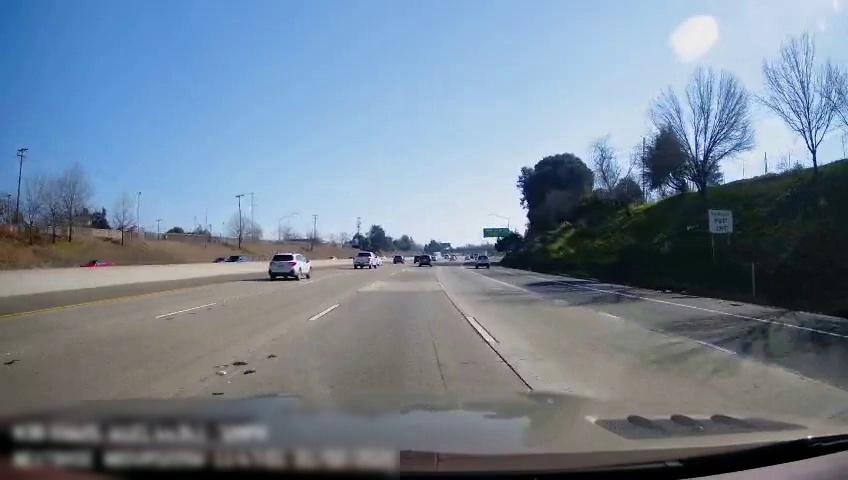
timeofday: Day
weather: Sunny
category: Drivable Space
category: Vehicles | SUV
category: Vehicles | Van
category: Vehicles | Car
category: Vehicles | Car
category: Vehicles | SUV
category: Vehicles | SUV
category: Vehicles | SUV
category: Vehicles | SUV
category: Lanes | Alternate Lane
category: Lanes | Alternate Lane
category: Lanes | Alternate Lane
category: Lanes | Alternate Lane
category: Lanes | Current Lane
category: Lanes | Alternate Lane
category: Traffic | Signs